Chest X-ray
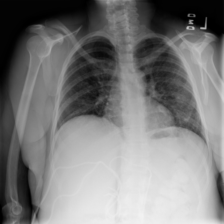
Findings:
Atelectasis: negative
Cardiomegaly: negative
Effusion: negative
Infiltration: positive
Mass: negative
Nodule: negative
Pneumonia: negative
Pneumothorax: negative
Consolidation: negative
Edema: negative
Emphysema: negative
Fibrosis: negative
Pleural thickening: negative
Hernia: negative